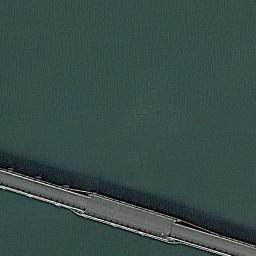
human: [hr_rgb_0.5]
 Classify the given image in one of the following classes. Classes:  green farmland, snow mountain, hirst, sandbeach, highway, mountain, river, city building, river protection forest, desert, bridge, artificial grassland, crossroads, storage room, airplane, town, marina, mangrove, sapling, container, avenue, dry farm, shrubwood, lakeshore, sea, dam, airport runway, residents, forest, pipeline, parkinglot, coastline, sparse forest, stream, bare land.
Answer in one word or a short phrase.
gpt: bridge